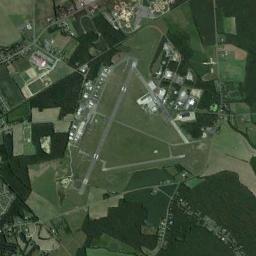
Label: airport